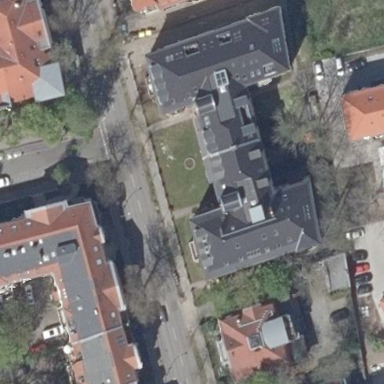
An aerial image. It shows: Historic building with apartments. The building has hipped roof that is black in color. It is painted yellow.